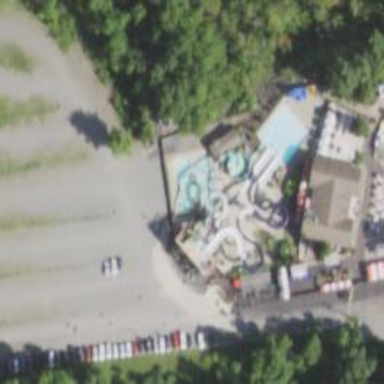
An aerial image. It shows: Water slide attraction.